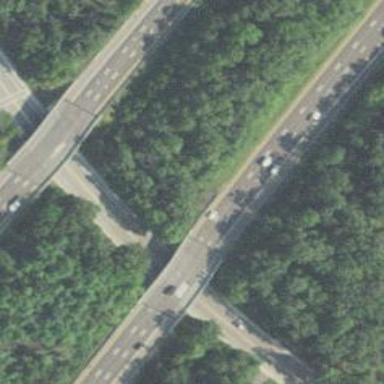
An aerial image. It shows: Motorway bridge with asphalt surface.